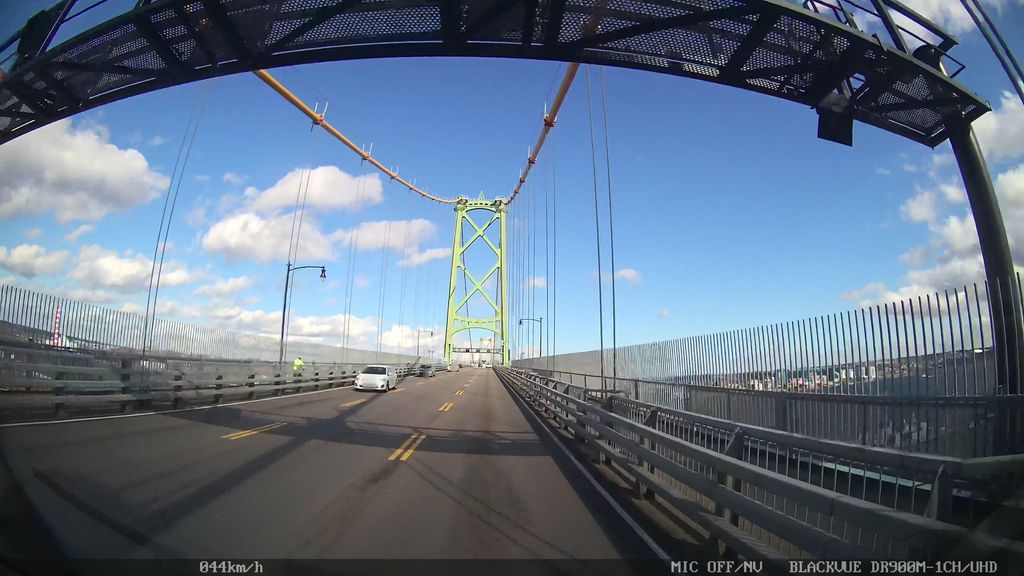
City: halifax